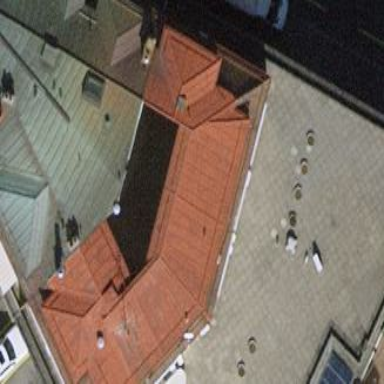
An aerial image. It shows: Restaurant in building.